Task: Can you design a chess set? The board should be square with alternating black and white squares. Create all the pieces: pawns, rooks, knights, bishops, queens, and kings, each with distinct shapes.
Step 4326:
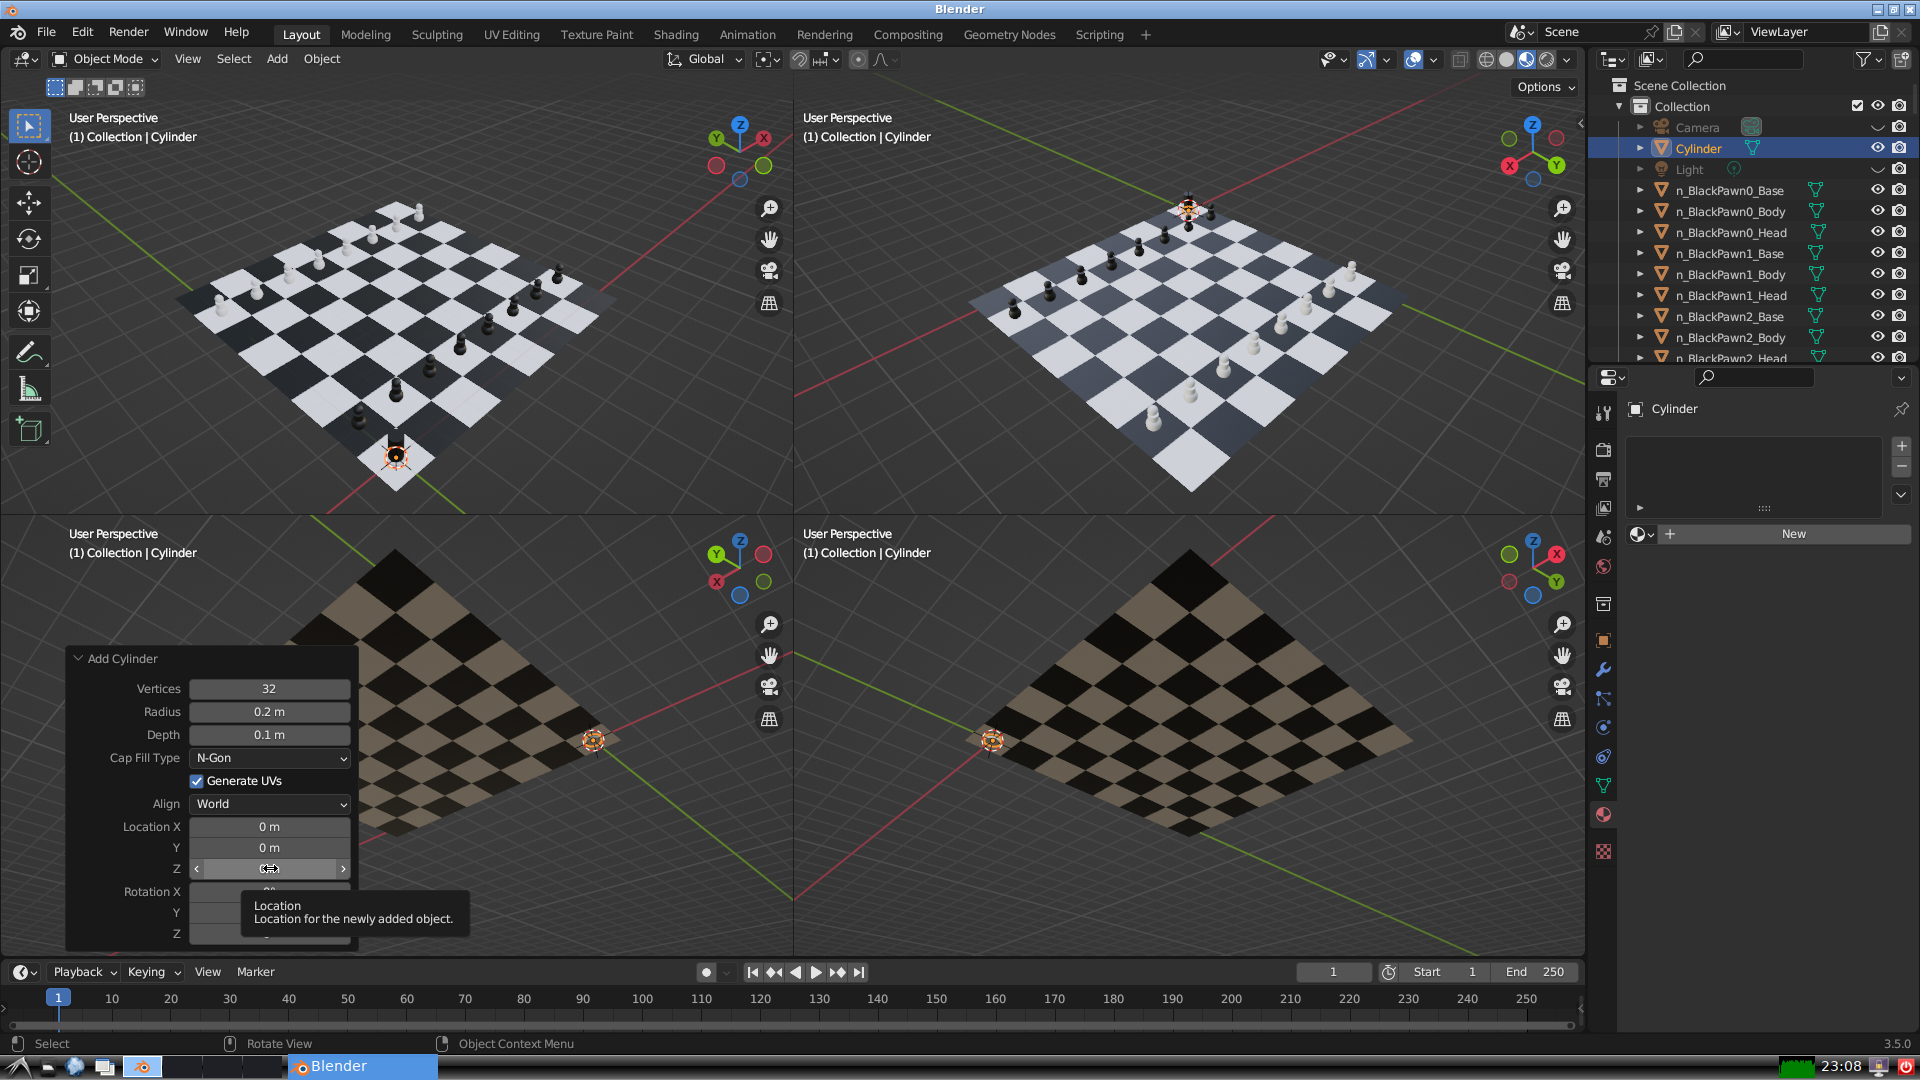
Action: click: no